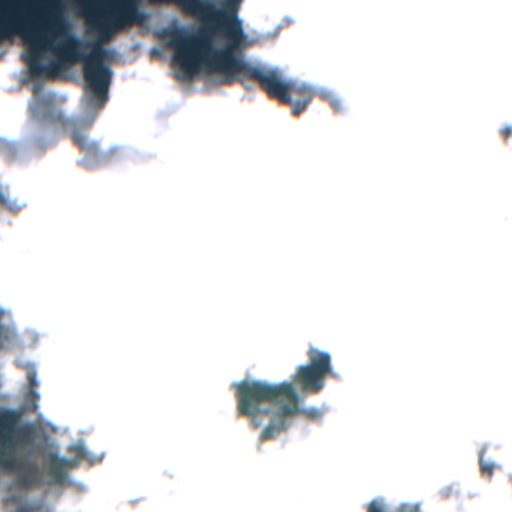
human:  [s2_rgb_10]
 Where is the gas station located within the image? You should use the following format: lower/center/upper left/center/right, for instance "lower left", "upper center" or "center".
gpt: The gas station is located in the center left of the image.
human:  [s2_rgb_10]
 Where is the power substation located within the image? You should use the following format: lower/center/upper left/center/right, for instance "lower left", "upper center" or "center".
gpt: The power substation is located in the lower left of the image.
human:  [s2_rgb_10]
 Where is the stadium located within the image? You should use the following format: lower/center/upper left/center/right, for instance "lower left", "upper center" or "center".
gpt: The stadium is located in the upper right of the image.
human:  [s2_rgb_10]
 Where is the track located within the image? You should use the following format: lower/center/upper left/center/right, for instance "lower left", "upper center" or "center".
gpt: The track is located in the upper right of the image.
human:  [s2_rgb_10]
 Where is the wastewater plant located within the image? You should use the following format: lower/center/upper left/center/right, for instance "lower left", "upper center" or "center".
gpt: The wastewater plant is located in the upper right of the image.
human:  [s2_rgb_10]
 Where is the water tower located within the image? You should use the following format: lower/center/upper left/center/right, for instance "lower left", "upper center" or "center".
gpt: The water tower is located in the center of the image.
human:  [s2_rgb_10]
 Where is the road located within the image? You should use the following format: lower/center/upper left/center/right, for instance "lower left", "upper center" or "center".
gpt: There is no road in the image.